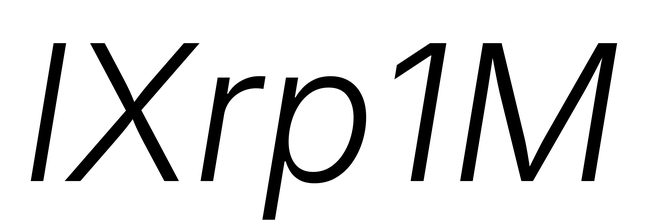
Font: Inter-Italic_Light_Italic